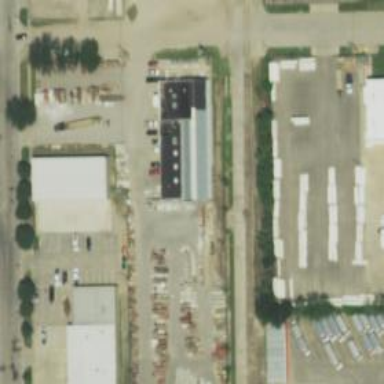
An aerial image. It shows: Rail spur service.